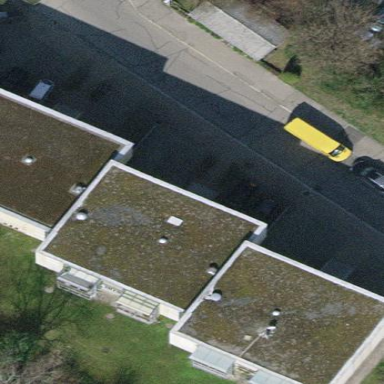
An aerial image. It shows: Residential building.